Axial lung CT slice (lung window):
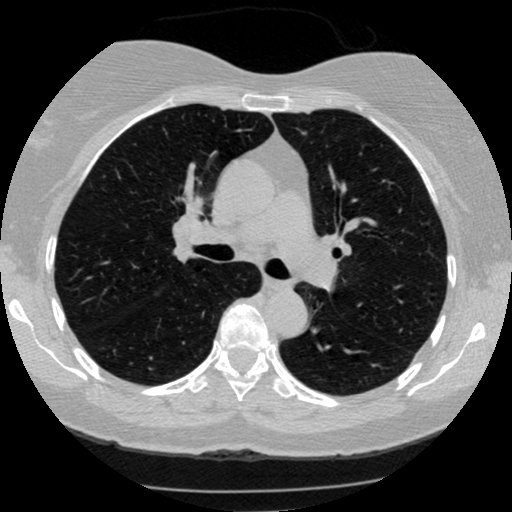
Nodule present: no